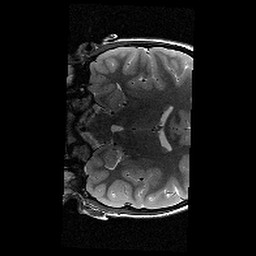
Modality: T2w
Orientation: coronal
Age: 10
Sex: female
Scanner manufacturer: siemens
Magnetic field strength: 3 T
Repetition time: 9.23 s
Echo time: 0.067 s